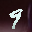
Label: 9